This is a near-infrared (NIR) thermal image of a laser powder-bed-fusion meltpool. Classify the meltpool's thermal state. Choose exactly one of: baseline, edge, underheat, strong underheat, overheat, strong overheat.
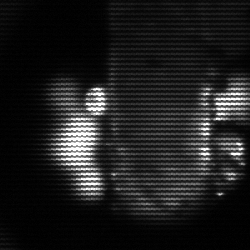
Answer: strong underheat